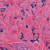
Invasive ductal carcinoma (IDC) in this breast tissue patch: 1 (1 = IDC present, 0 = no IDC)